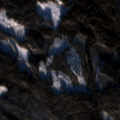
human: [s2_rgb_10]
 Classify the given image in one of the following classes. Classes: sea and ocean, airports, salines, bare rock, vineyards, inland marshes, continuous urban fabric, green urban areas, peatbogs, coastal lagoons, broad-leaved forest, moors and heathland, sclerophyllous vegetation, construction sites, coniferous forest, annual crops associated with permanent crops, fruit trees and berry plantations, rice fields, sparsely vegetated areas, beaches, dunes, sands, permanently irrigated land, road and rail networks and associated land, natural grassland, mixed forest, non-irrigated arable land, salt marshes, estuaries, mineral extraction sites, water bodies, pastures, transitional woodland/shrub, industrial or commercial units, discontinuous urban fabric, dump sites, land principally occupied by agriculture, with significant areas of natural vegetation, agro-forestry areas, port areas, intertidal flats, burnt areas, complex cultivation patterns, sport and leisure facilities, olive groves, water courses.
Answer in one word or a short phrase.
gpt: coniferous forest, mixed forest, transitional woodland/shrub